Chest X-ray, AP view. Patient: 64 years old, sex M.
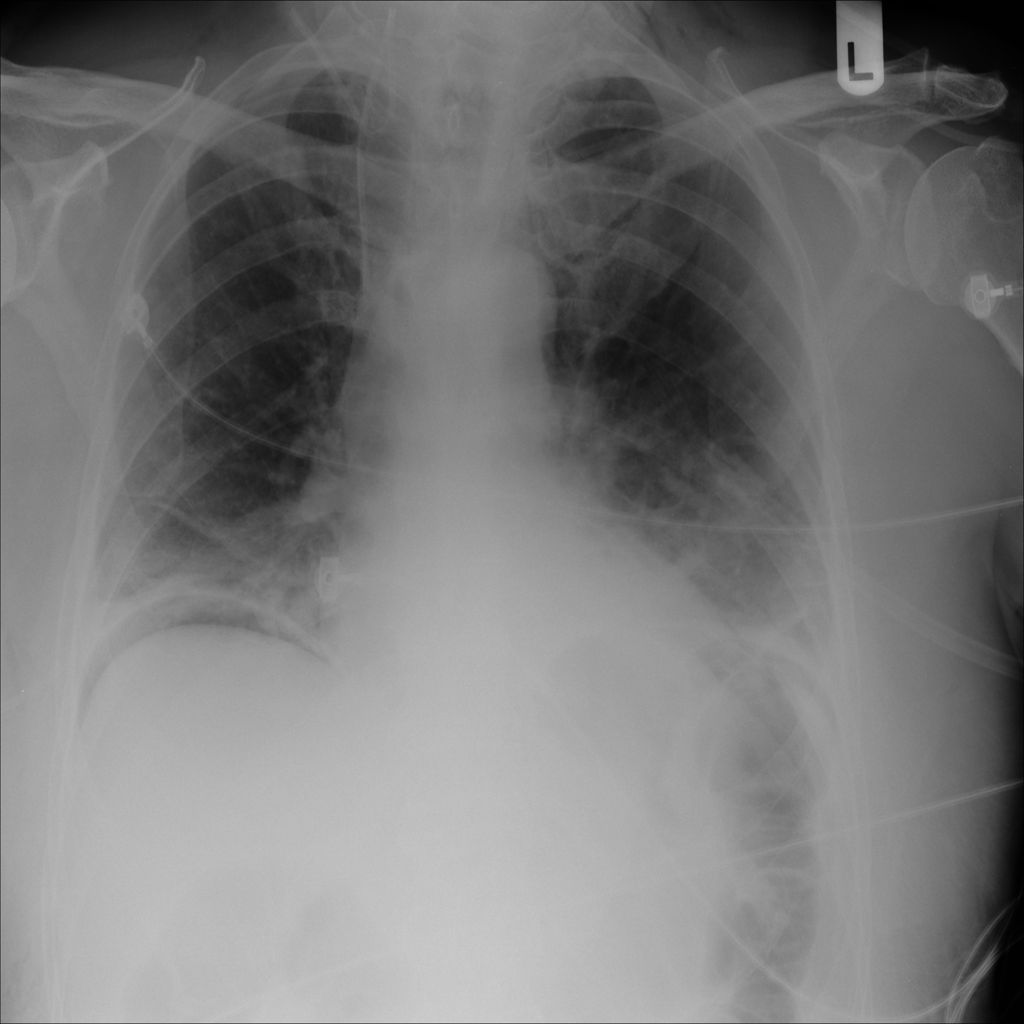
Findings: Atelectasis, Consolidation, Infiltration